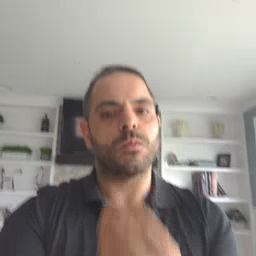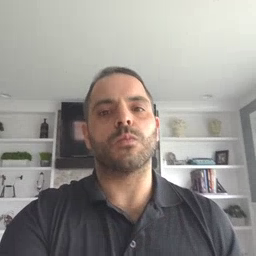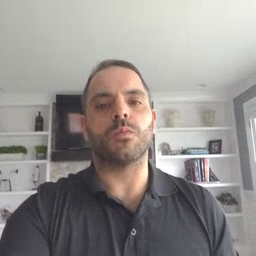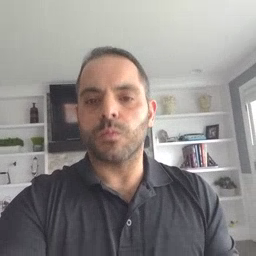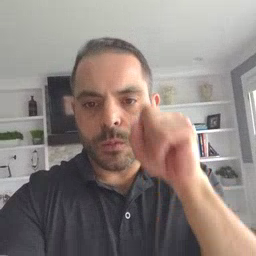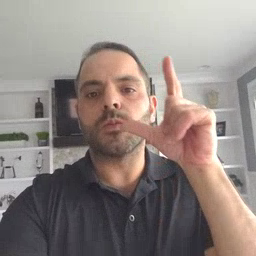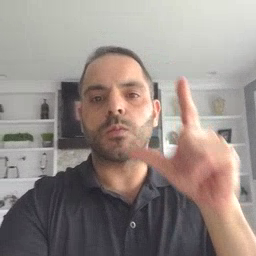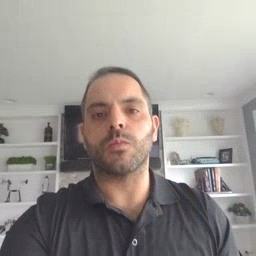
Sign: wake